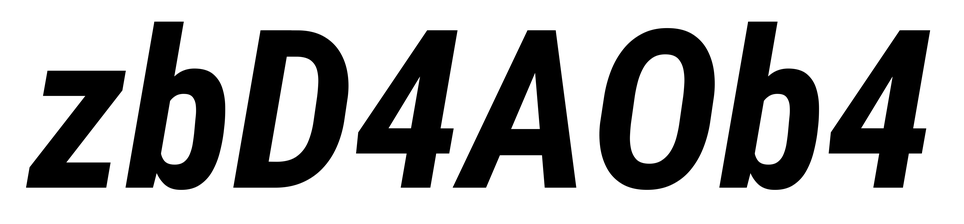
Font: Roboto-Italic_Condensed_Bold_Italic